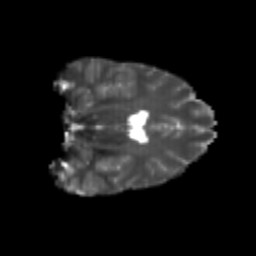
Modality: T2w
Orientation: coronal
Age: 21
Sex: male
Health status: healthy
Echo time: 0.074 s